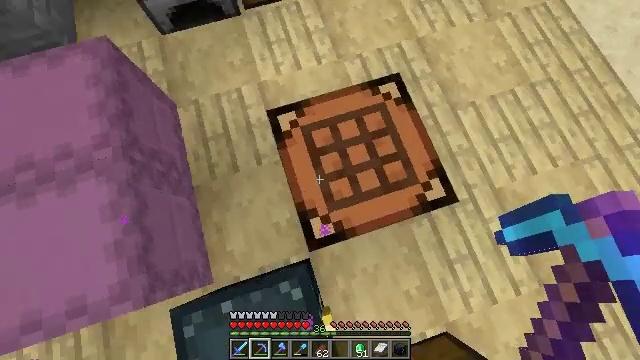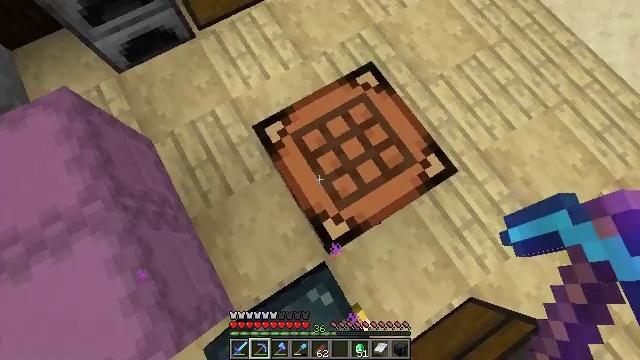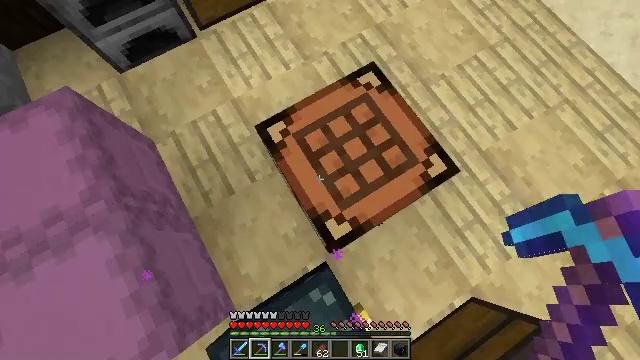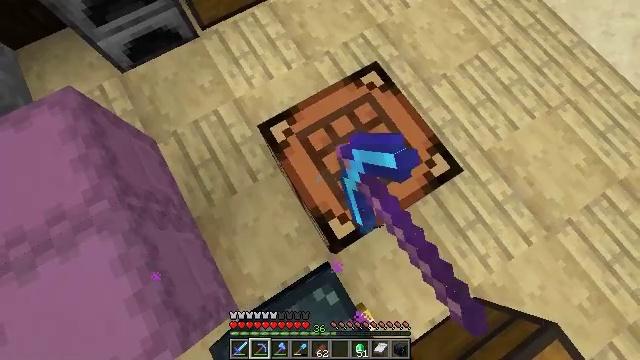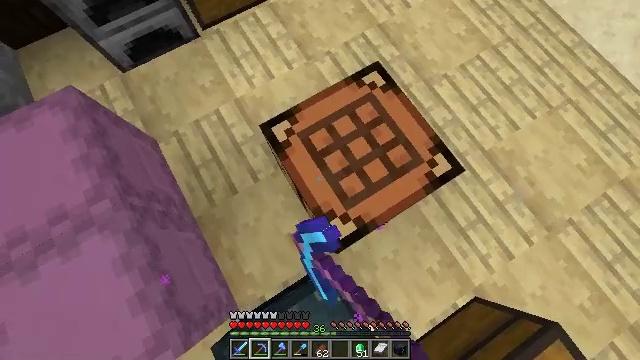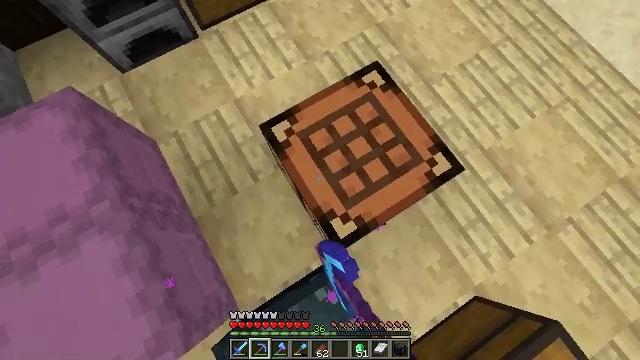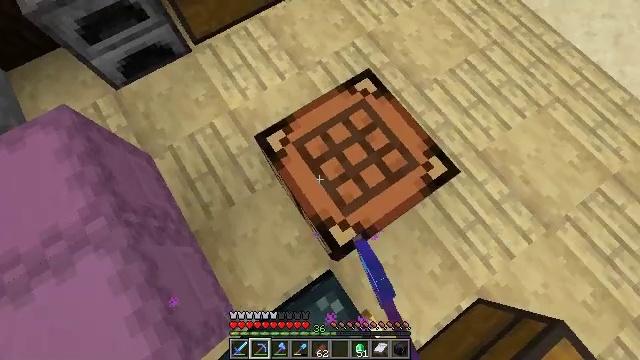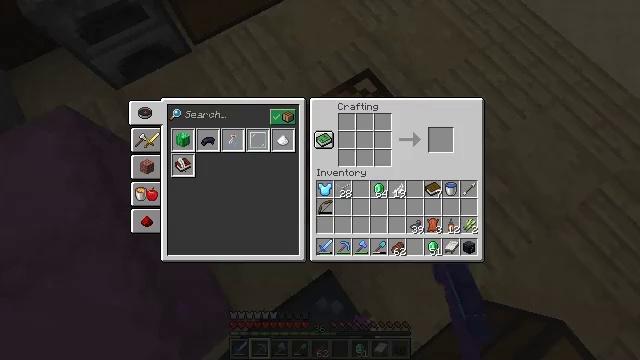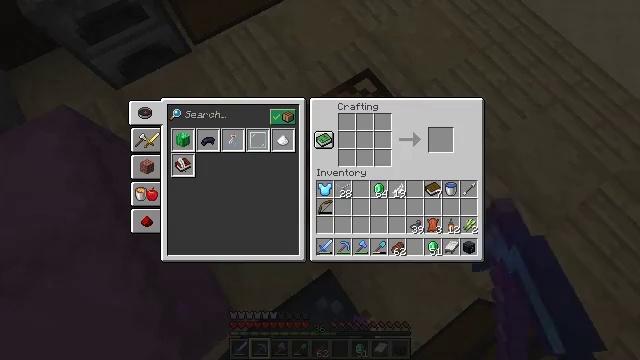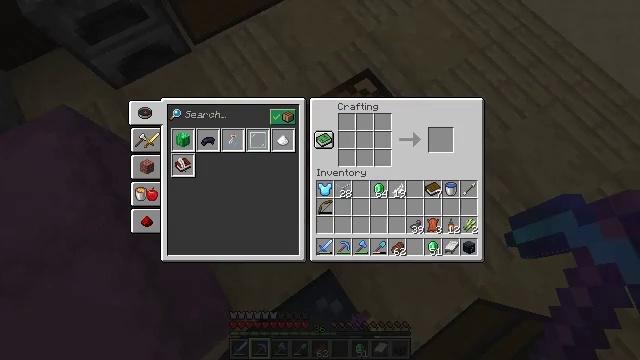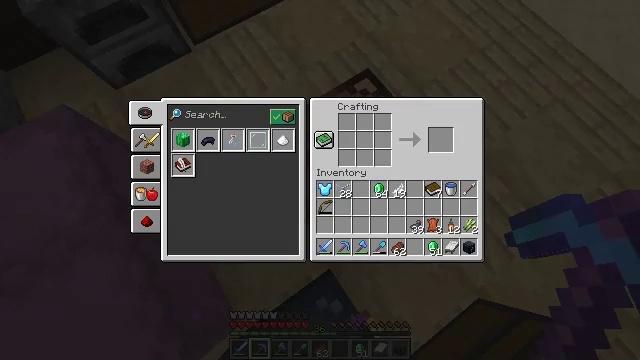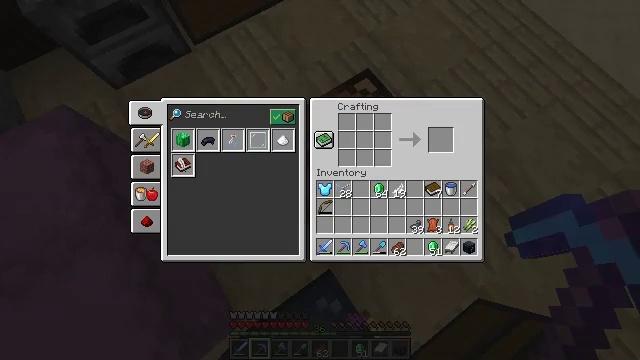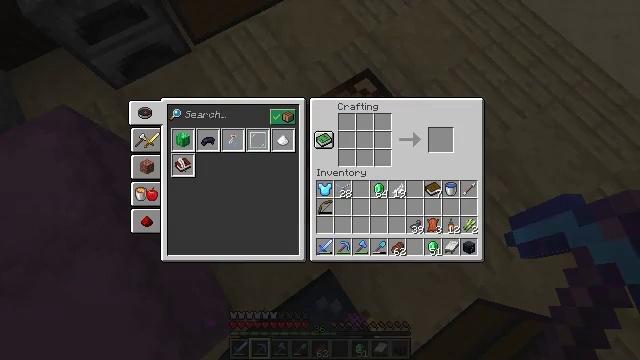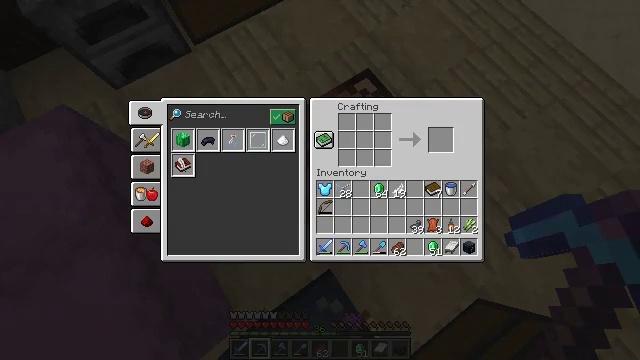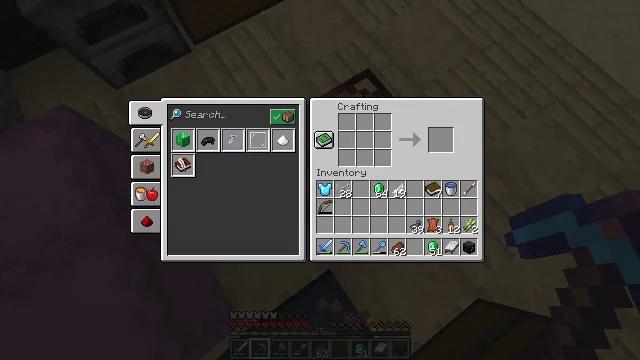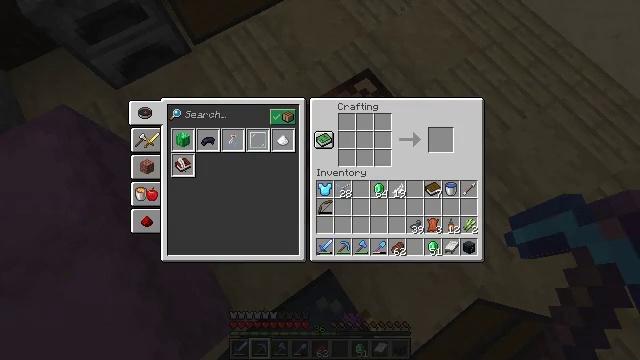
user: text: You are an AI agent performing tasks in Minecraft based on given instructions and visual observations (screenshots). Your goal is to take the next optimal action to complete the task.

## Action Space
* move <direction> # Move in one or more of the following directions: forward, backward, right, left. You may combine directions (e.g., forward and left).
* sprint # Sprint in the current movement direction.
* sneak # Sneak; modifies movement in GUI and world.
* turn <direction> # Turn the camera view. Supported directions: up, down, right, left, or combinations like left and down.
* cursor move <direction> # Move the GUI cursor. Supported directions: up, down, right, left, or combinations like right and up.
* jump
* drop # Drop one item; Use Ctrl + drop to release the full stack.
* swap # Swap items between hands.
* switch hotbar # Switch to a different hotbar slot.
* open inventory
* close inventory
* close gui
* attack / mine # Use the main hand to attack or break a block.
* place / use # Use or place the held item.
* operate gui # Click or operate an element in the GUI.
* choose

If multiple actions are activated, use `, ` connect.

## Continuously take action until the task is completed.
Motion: motion action
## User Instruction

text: Create a writable book with a book, ink sac, and feather.
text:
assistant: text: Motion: turn right
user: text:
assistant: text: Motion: use / place
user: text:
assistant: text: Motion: use / place
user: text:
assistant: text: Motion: use / place
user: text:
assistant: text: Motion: no_op
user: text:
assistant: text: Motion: turn right and up
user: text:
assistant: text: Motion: cursor move right, open gui
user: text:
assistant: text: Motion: no_op
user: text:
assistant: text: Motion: no_op
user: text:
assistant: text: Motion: no_op
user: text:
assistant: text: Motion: no_op
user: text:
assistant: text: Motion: no_op
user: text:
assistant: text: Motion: no_op
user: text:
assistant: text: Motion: no_op
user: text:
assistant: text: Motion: no_op
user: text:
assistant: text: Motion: cursor move left
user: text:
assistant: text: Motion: cursor move left
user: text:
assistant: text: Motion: cursor move left and up
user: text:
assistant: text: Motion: cursor move left and up
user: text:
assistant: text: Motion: no_op
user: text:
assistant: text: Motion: no_op
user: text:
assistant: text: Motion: no_op
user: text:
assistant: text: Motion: no_op
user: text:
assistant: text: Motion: no_op
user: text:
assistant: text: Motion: cursor move left
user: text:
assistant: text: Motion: cursor move left
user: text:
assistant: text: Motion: cursor move left
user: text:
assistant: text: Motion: no_op
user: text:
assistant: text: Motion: cursor move right and down
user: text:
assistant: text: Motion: cursor move right and down